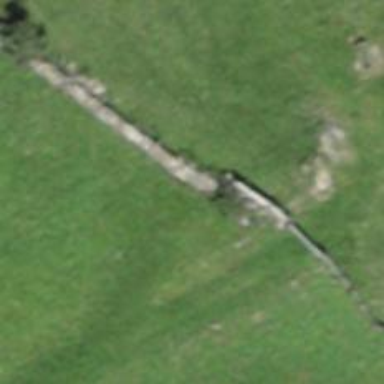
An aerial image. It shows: Wall is shown in the image.